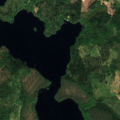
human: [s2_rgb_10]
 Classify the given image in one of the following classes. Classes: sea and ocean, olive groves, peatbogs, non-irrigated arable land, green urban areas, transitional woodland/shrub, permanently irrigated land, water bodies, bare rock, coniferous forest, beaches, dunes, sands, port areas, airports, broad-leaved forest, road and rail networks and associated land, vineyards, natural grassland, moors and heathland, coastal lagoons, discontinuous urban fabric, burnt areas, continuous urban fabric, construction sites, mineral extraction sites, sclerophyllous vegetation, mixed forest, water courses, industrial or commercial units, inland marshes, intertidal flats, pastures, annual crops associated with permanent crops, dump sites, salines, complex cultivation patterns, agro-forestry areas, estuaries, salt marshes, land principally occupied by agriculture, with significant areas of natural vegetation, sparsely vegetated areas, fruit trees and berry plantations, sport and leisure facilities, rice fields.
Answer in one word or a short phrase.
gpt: coniferous forest, mixed forest, water bodies